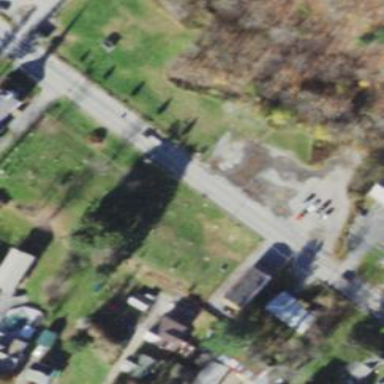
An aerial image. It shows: Cemetery.